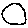
Label: circle